Breast ultrasound image
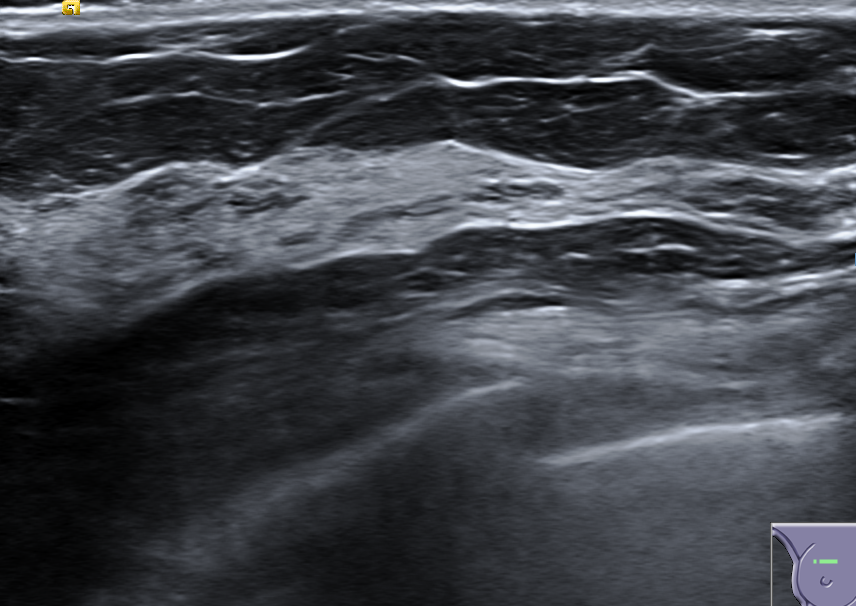
Diagnosis: normal